You are looking at raw rotor-rig vibration samples arranged as a grayscale image. What is the most likely rotor condition (normal, misalignment, unbalance, looseness)?
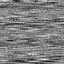
Answer: unbalance